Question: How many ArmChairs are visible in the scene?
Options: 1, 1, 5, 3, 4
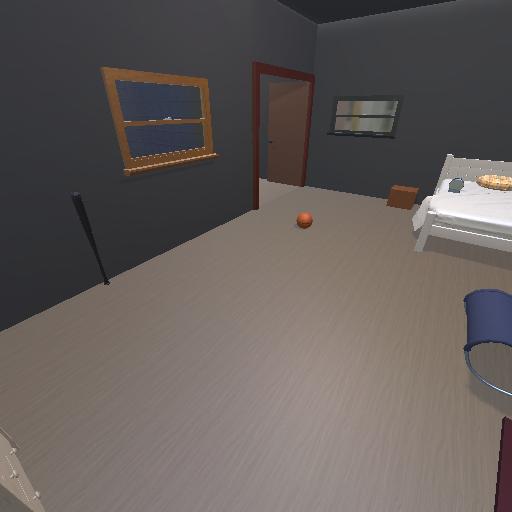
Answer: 1